Aerial crown-view tile of a tropical tree (Barro Colorado Island, Panama), acquired 20250616:
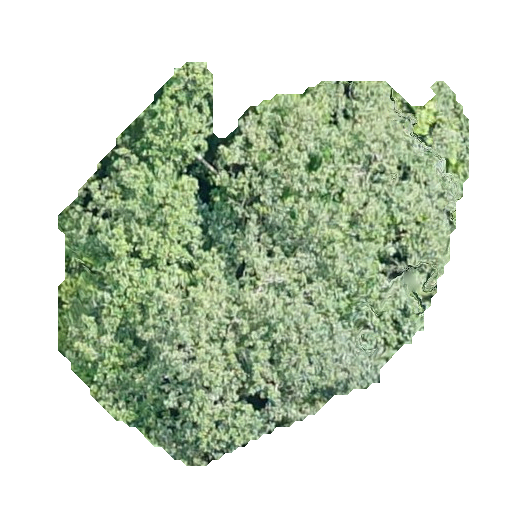
Species: Hieronyma alchorneoides
GBIF accepted scientific name: Hieronyma alchorneoides
Crown area: 169.4 m²